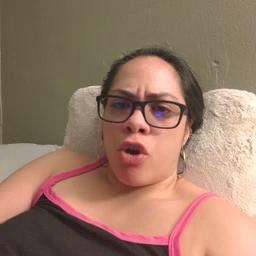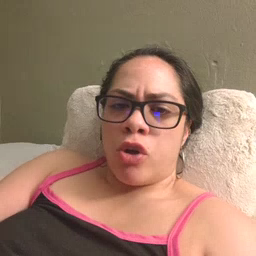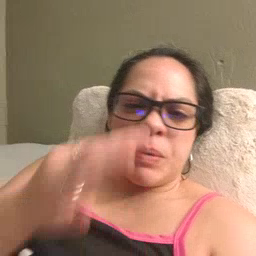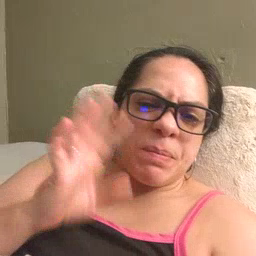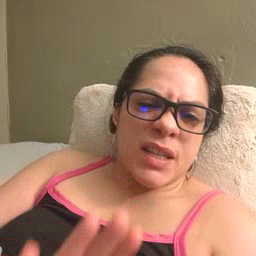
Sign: bee